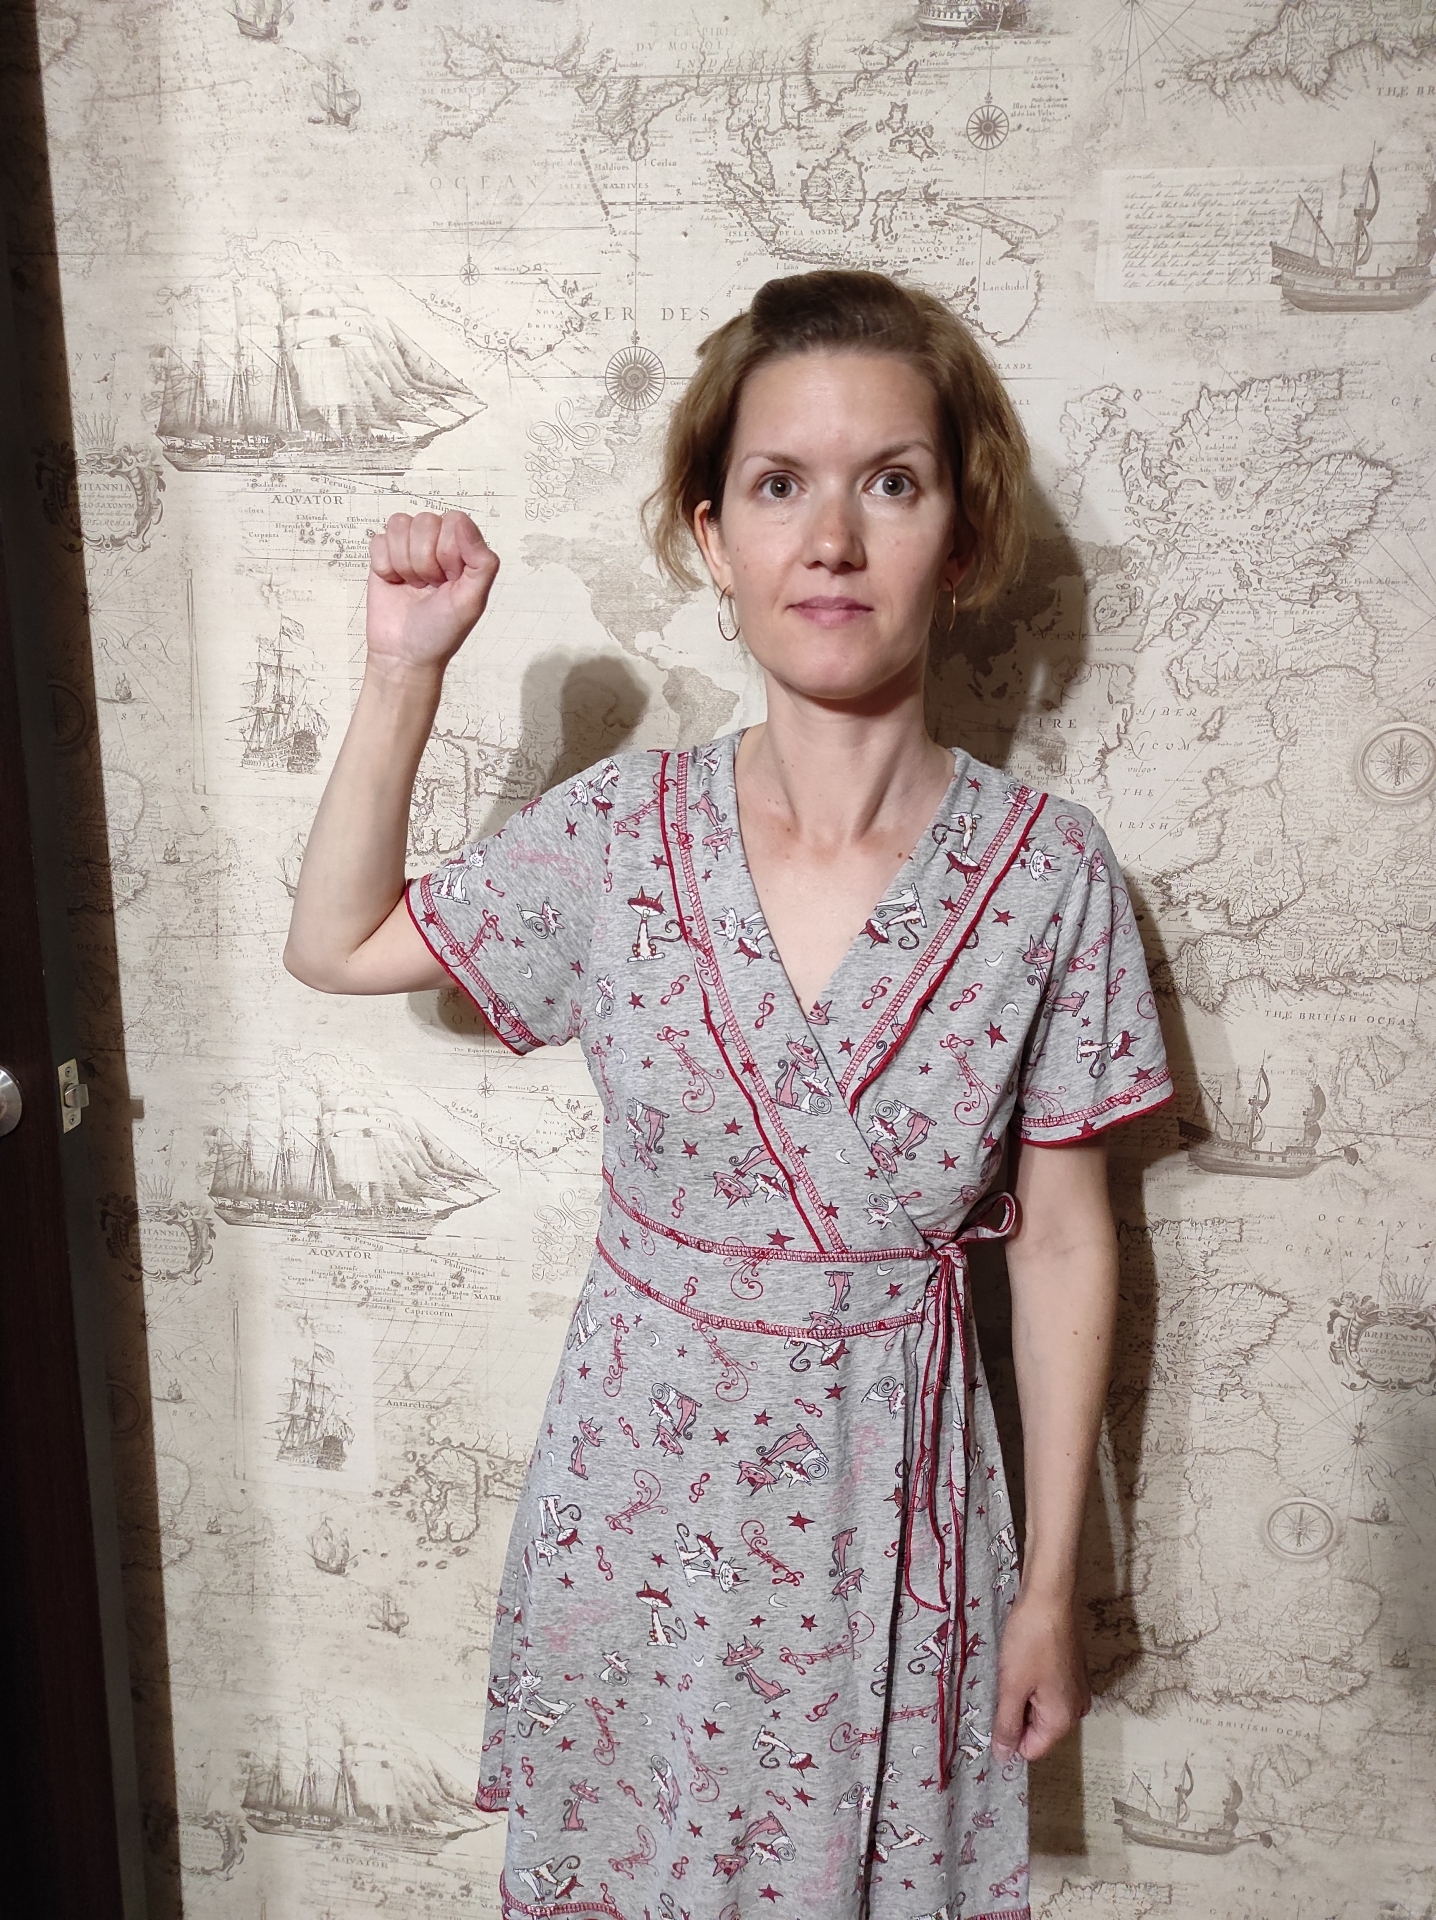
Label: clear